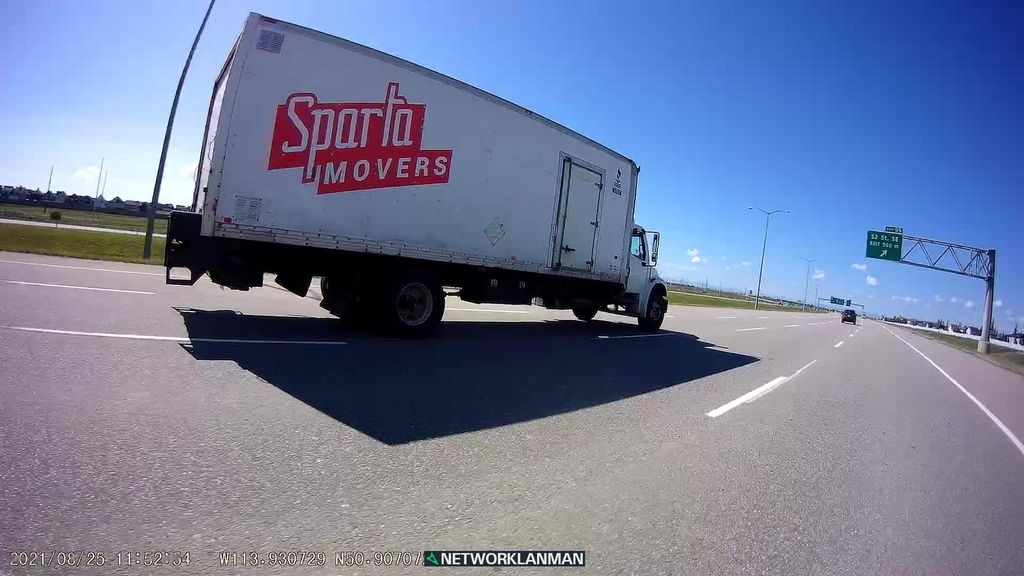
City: calgary